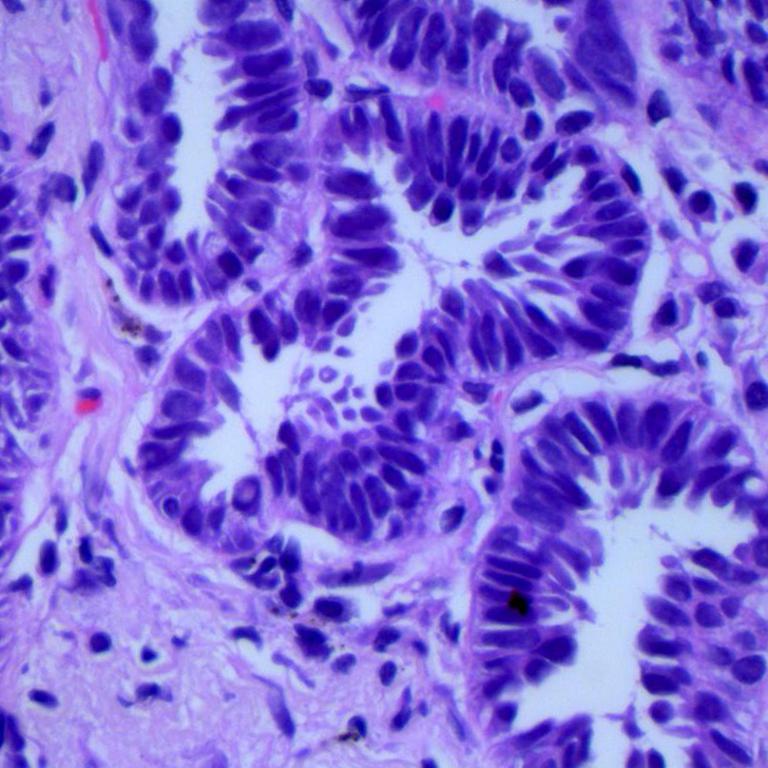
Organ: lung
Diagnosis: adenocarcinomas